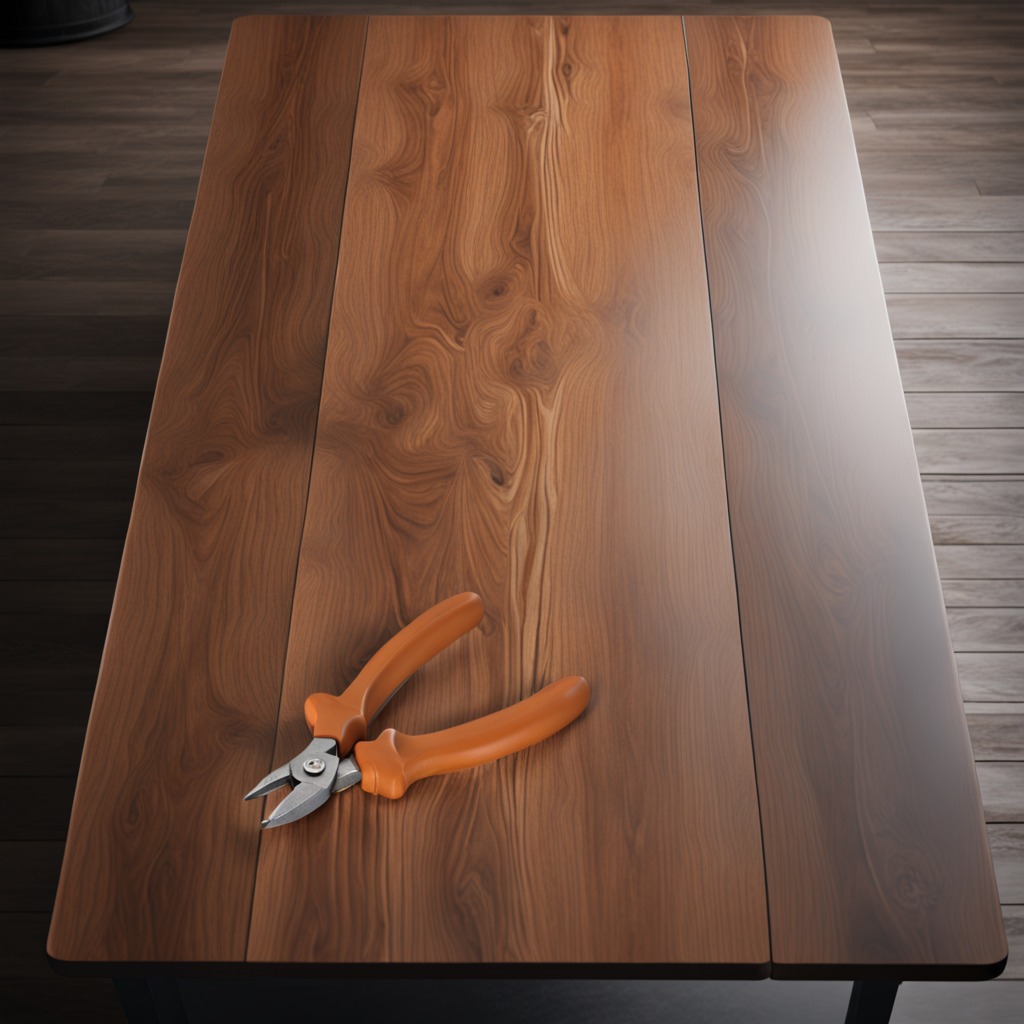
A plier lies on an oil-spilled wooden table in a vintage motorcycle garage.